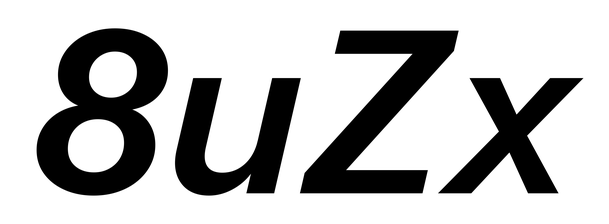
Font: InstrumentSans-Italic_SemiBold_Italic